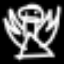
Label: angel